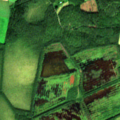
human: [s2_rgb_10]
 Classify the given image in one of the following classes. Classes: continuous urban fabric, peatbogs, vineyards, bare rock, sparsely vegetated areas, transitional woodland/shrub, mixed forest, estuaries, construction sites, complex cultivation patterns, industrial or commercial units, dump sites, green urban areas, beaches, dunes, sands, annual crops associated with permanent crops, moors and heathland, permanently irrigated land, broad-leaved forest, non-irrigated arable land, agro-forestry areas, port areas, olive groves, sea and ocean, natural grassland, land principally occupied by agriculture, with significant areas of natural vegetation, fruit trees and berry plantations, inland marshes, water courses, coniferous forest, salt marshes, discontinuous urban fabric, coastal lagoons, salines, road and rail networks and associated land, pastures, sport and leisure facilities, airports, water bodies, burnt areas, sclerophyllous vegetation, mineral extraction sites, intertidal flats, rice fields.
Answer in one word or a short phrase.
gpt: non-irrigated arable land, land principally occupied by agriculture, with significant areas of natural vegetation, coniferous forest, mixed forest, peatbogs